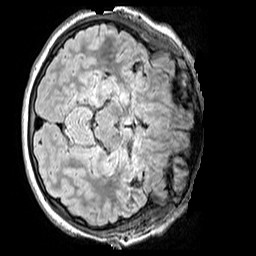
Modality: FLAIR
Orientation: axial
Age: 11
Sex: female
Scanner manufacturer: siemens
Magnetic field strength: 3 T
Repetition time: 5 s
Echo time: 0.388 s